Interaction volume radius: 5 \u00c5
Interaction volume height: 20 \u00c5
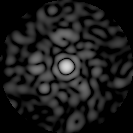
Disorder parameter: 0.8738